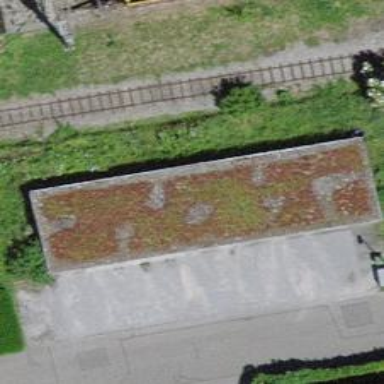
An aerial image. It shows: View of roof of building.